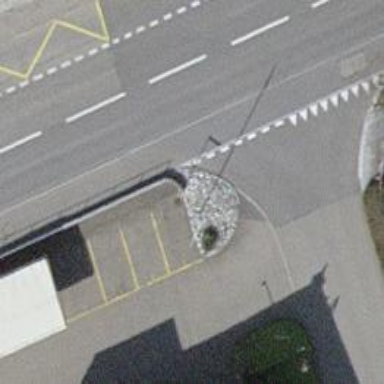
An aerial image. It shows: Platform for public transport and road usage.